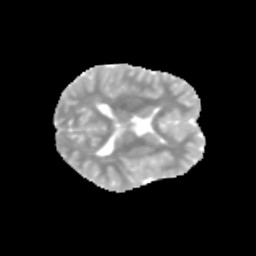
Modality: MD
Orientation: axial
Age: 12
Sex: male
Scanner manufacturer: siemens
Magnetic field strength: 3 T
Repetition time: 3.8 s
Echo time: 0.07 s